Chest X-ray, AP view. Patient: 51 years old, sex F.
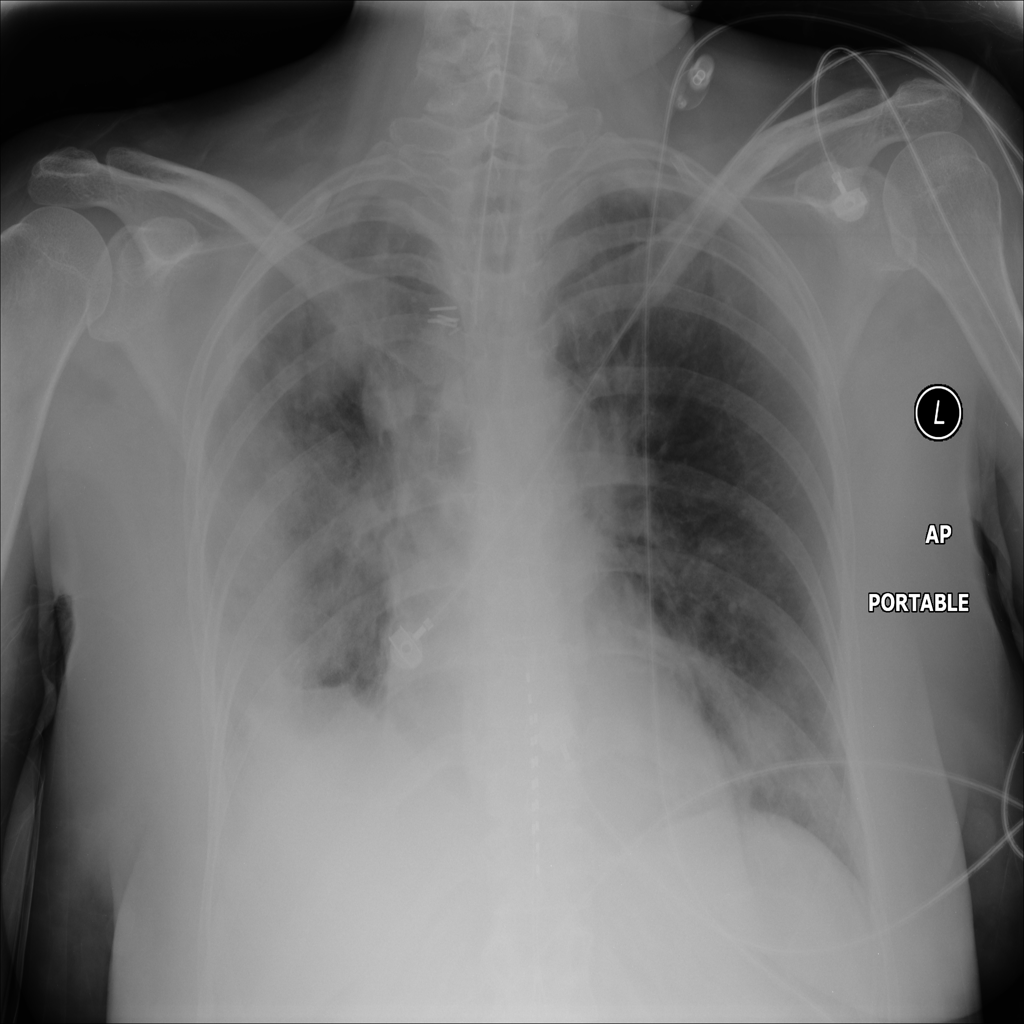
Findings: Effusion